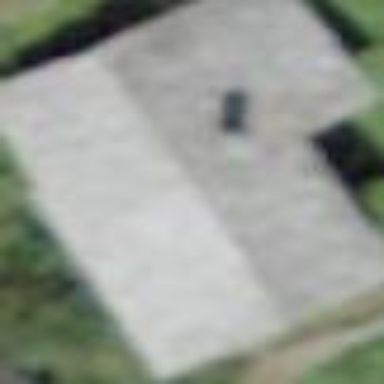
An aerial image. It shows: Building with tile roof.